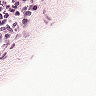
Metastatic tissue present: no